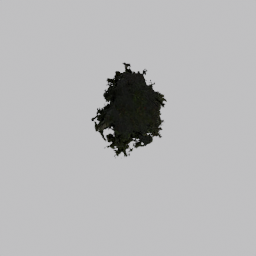
Label: nature